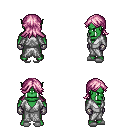
a pixel art fantasy rpg character, male body template, orc, green skin, white robe, gold greaves, pink loose hair, metal gloves, white slippers, four views (front, back, left, right), 2x2 character sprite sheet, small pixel art, hard edges, no anti-aliasing